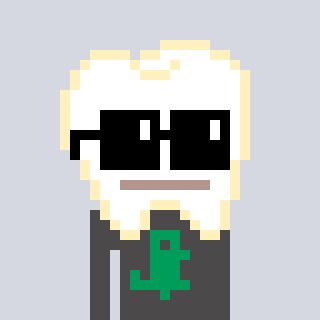
a pixel art character with square black sunglasses, a tooth-shaped head and a grayscale-colored body on a cool background